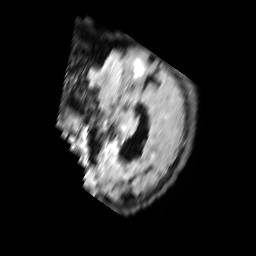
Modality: FLAIR
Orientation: sagittal
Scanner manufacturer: philips
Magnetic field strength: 3 T
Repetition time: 11 s
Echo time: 0.12 s